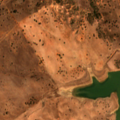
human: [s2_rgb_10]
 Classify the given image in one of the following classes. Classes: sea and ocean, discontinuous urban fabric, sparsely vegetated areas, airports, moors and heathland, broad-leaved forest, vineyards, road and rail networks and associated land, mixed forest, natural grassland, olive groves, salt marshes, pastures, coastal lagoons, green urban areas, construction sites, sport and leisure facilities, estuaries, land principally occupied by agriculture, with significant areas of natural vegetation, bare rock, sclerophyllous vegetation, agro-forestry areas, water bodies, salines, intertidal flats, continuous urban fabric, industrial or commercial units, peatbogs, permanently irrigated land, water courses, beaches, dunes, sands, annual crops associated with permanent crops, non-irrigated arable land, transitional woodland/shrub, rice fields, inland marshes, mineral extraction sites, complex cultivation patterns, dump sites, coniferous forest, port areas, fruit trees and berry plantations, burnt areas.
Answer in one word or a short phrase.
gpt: non-irrigated arable land, agro-forestry areas, broad-leaved forest, transitional woodland/shrub, water bodies